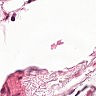
Metastatic tissue present: no